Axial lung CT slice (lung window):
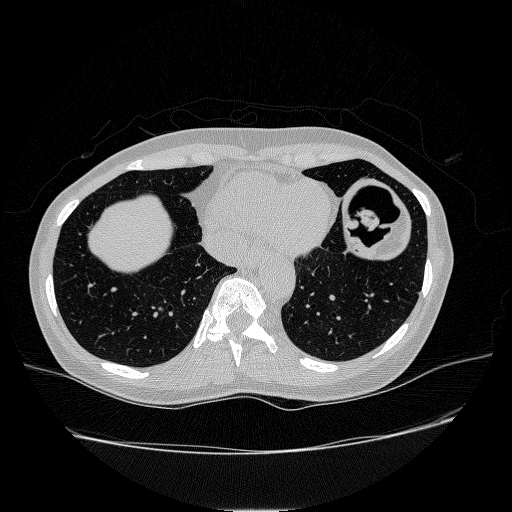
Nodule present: no